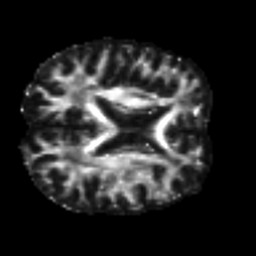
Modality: FA
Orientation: axial
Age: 47
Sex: male
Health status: healthy
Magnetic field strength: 3 T
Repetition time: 8.4 s
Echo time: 0.0926 s